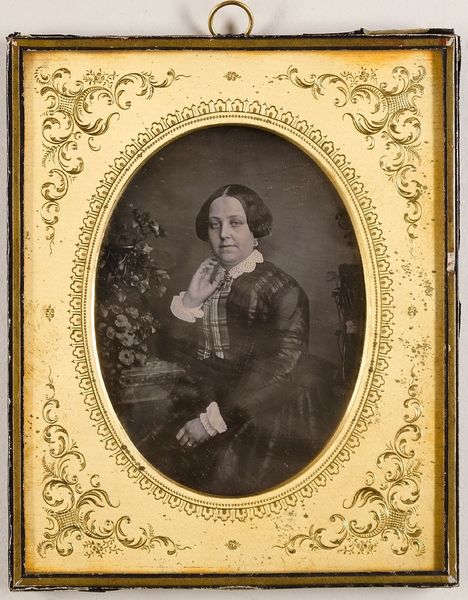
Titel: Unbekannte Frau
Künstler: Carl Ferdinand Stelzner
Standort: Hamburg
Institution: Museum für Kunst und Gewerbe Hamburg
Schlagwörter: frau, portrait, figur, foto, fotografie, photographie, photo, lichtbild, daguerreotypie, bildwerke, angewandte und bildende kunst, hessische systematik, porträt, porträtfotografie, porträtphotographie, hüftbild